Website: lowes
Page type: review-order
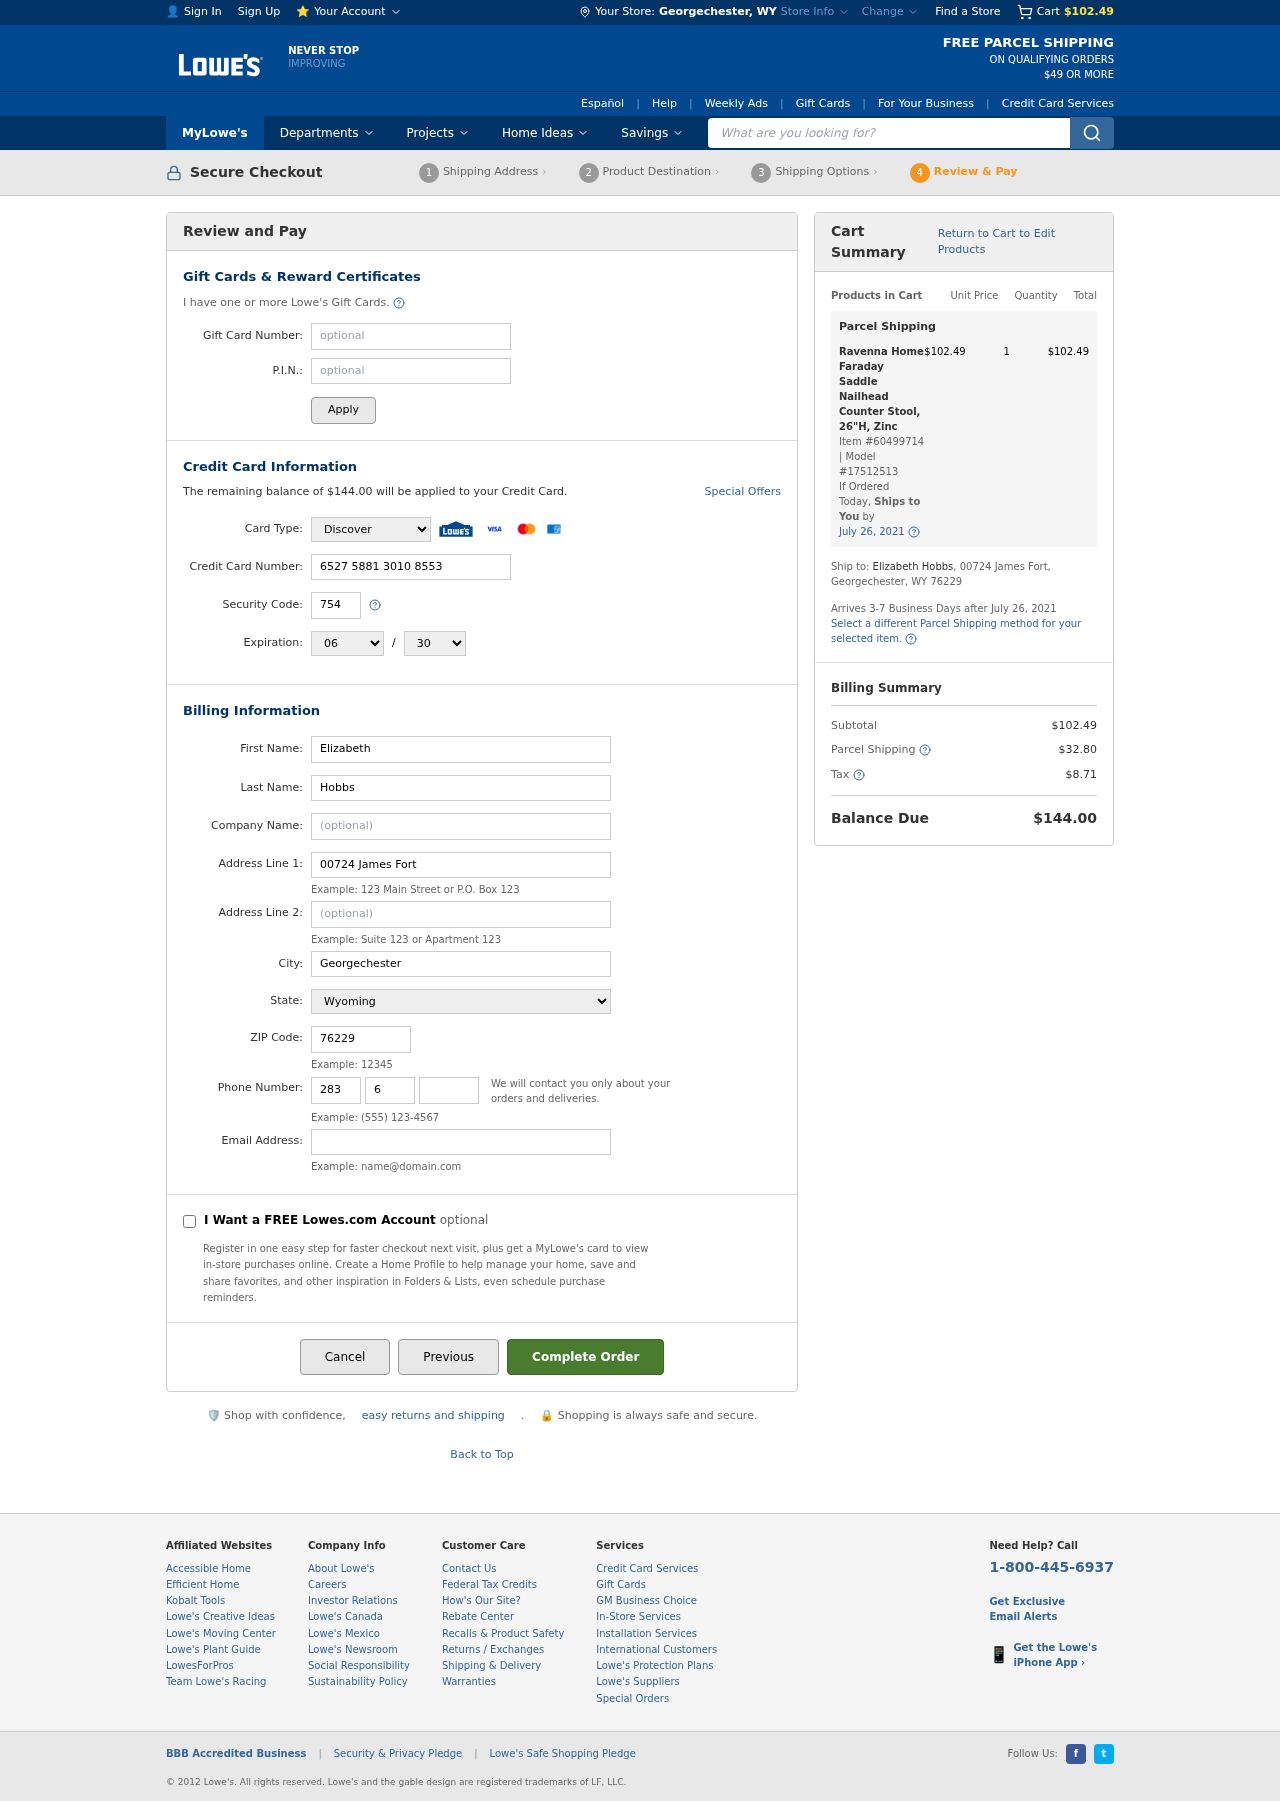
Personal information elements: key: PII_CARD_CVV
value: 754
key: PII_CARD_EXPIRY_MONTH
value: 06
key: PII_CARD_EXPIRY_YEAR
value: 30
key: PII_CARD_NUMBER
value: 6527 5881 3010 8553
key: PII_CARD_TYPE
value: Discover
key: PII_CITY
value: Georgechester
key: PII_CITY_STATE
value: Georgechester, WY
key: PII_EMAIL
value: elizabeth_hobbs@gmail.com
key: PII_FIRSTNAME
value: Elizabeth
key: PII_LASTNAME
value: Hobbs
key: PII_PHONE_AREA
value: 283
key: PII_PHONE_PREFIX
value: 618
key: PII_PHONE_SUFFIX
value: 6118
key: PII_POSTCODE
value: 76229
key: PII_STATE
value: Wyoming
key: PII_STREET
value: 00724 James Fort
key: PII_STREET2
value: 00724 James Fort
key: PII_FULLNAME2
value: Elizabeth Hobbs
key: PII_STATE_ABBR
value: WY
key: PII_POSTCODE_FULL
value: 76229
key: PII_CITY_STATE_ZIP
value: Georgechester, WY 76229
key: PII_POSTCODE_NUMERIC
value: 76229
Product elements: key: PRODUCT1_NAME
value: Ravenna Home Faraday Saddle Nailhead Counter Stool, 26"H, Zinc
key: PRODUCT1_PRICE
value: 102.49
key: PRODUCT1_QUANTITY
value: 1
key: PRODUCT1_ITEM_NUMBER
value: Item #60499714
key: PRODUCT1_MODEL_NUMBER
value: Model #17512513
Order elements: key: ORDER_SUBTOTAL
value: $102.49
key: ORDER_BALANCE_DUE
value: $144.00
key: ORDER_SHIPPING_DATE
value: July 26, 2021
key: ORDER_ITEM_TOTAL
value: $102.49
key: ORDER_SHIPPING_DATE2
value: July 26, 2021
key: ORDER_SHIPPING_COST
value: $32.80
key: ORDER_TAX
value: $8.71
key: ORDER_TOTAL
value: $144.00
Search elements: key: HEADER_SEARCH
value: What are you looking for?